Question: Testing matplotlib's 'detrend_linear' function with
'''
import numpy as np
import matplotlib.pyplot as plt
from matplotlib.mlab import detrend_linear
n = 1000
t = np.arange(n)
y = np.sin(8.*np.pi/n*t) # exactly 4 periods
plt.plot(y, label='raw')
plt.plot(detrend_linear(y), label='detrended')
plt.legend(loc='best')
plt.show()
'''
shows a clear deviation:

I excepted the trend line to be horizontal and to see no difference.
Where has my thinking gone wrong?
Thanks for any suggestions, dietrich
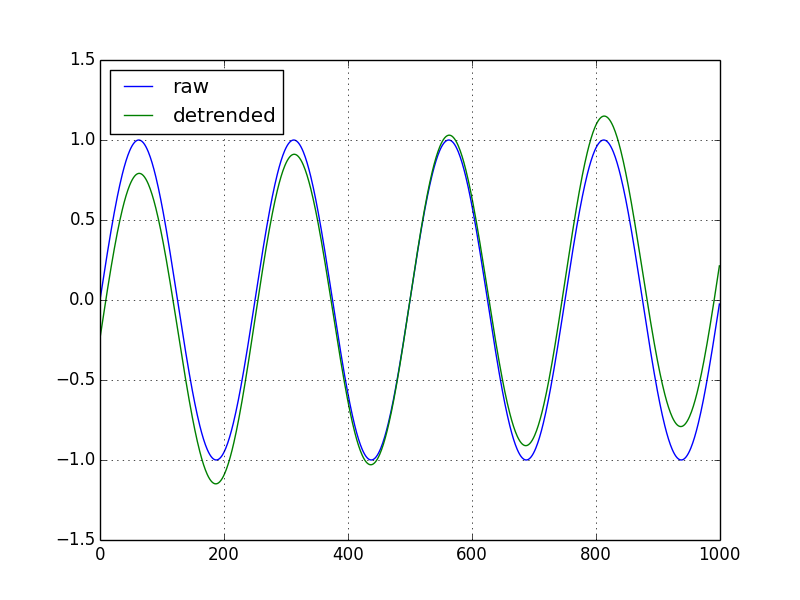
Answer: There is a trend in the sine function, since it is not symmetrical in that domain. Try it with 4.5 periods and the trend should be gone.